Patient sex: M
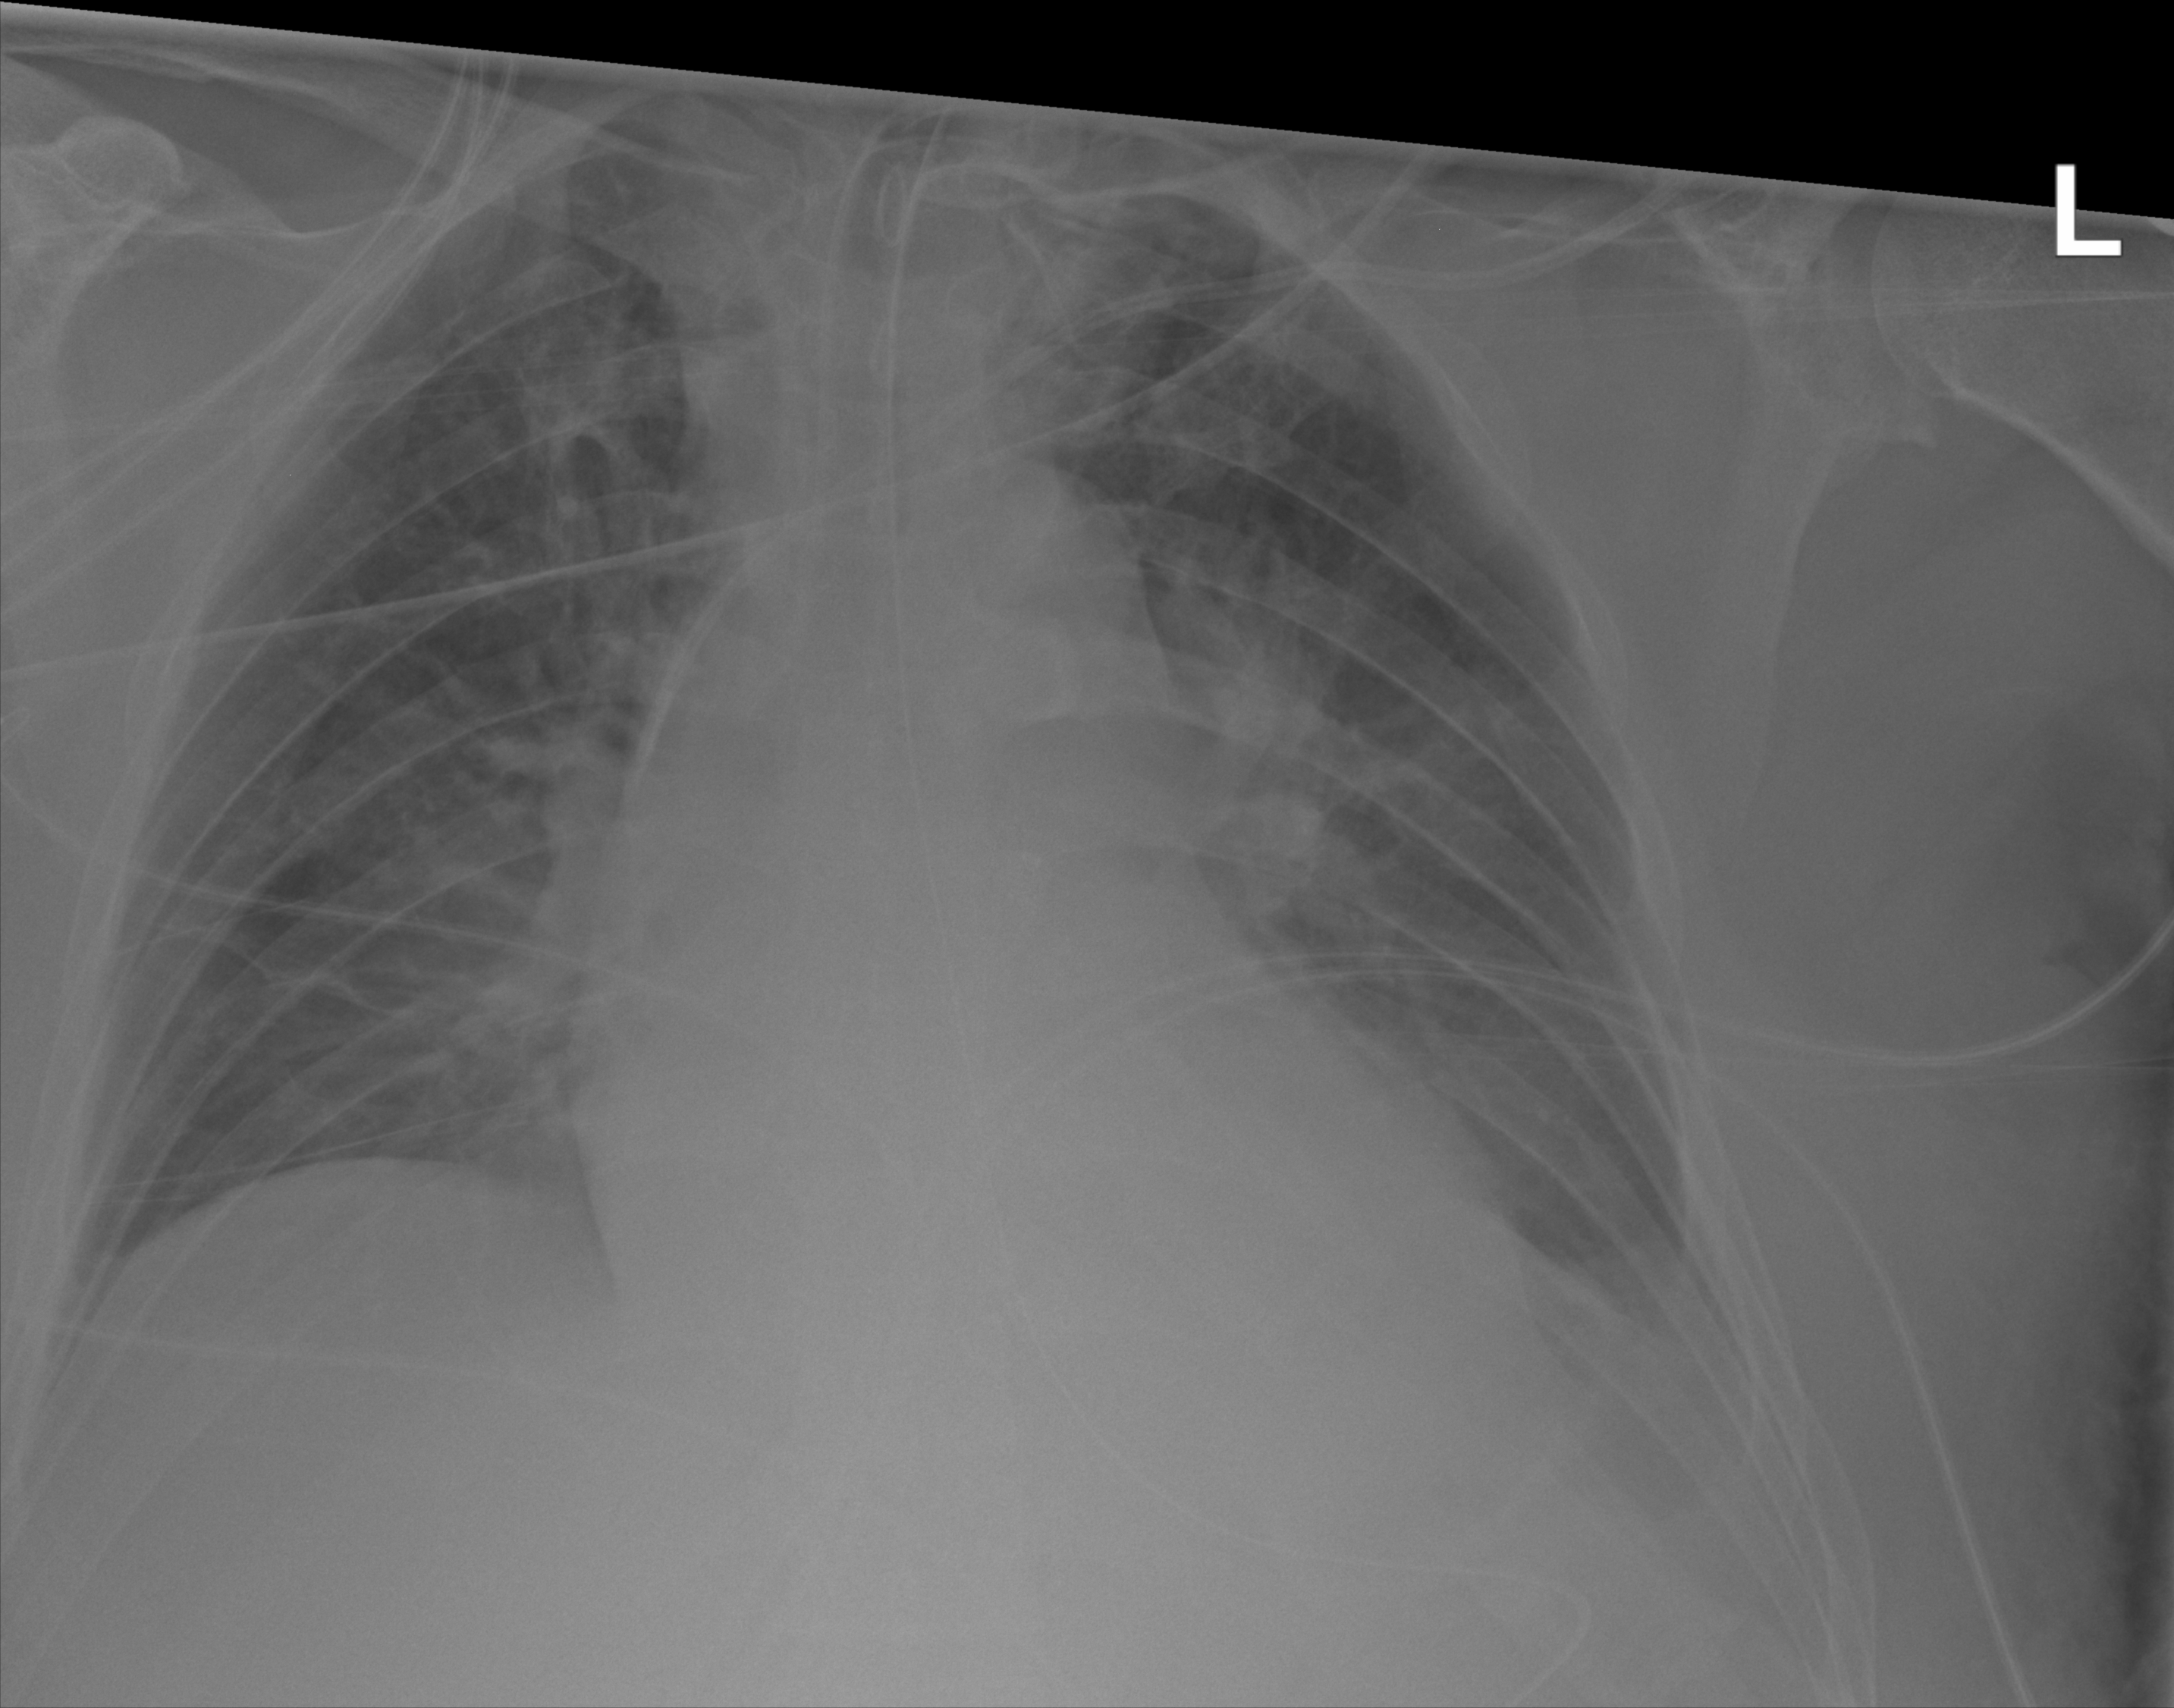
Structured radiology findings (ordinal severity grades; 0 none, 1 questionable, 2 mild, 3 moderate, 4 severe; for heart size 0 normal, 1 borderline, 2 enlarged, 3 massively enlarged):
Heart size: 1
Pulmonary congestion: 2
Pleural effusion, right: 0
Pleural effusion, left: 2
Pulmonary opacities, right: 2
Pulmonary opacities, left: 0
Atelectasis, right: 2
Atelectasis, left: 2